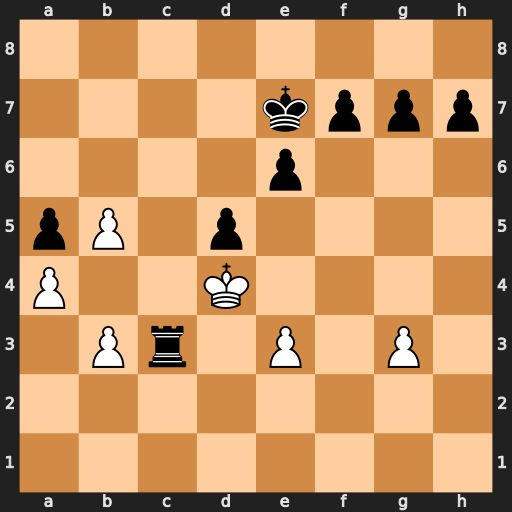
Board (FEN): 8/4kppp/4p3/pP1p4/P2K4/1Pr1P1P1/8/8
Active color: w
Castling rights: -
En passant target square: -
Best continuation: Kxc3 g5 b4 h5 bxa5 h4 gxh4 gxh4 a6